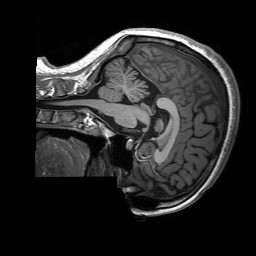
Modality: T1w
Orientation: sagittal
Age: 29
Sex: female
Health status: healthy
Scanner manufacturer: siemens
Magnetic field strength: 3 T
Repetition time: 2.53 s
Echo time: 0.00227 s